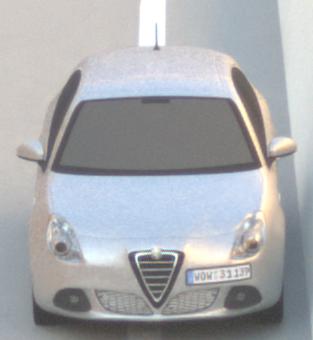
Make: Alfa Romeo
Model: Giulietta 1.4 TB 16V
Detailed model: Giulietta (940)
Model produced from: 2010/05
Model produced until: 2013/03
Doors: 5
Color: white
Road condition: dry road
Daytime: morning or afternoon
Contrast: low contrast